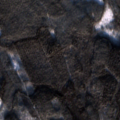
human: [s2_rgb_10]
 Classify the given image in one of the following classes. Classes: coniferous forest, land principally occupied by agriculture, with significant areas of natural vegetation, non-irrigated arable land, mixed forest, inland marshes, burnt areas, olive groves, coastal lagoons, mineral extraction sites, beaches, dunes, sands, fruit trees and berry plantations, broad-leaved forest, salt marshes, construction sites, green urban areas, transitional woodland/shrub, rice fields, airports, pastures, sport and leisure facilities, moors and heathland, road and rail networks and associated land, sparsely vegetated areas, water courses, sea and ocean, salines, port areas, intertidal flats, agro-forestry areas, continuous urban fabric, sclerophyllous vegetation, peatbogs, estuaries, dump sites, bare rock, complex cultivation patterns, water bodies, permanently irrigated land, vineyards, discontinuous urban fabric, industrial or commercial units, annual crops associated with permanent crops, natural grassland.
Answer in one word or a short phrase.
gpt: coniferous forest